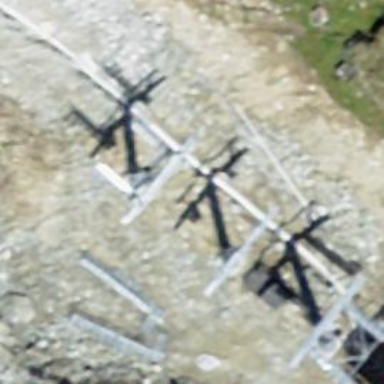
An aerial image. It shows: Pylon used for aerialway.